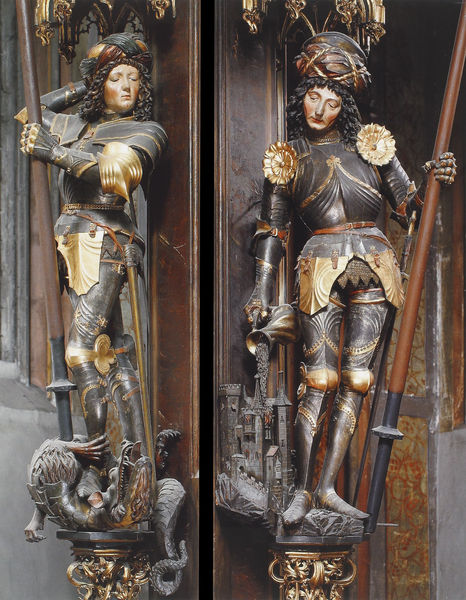
Titel: Hochaltar in der Wallfahrts- und Pfarrkirche St. Wolfgang
Künstler: Michael Pacher
Standort: Sankt Wolfgang am Abersee, Pfarrkirche St. Wolfgang (EU - AUT - Salzkammergut)
Schlagwörter: mann, braun, frau, haar, holz, marmor, schwarz, säule, tür, blüte, gürtel, schloss, sockel, tod, kirche, figur, gold, locken, stock, krug, skulptur, kopfbedeckung, lanze, detail, verzierung, bronze, tor, burg, dom, schwert, waffen, helm, ritter, rüstung, kapitell, portal, harnisch, jüngling, mittelalter, echse, heiliger, speer, töten, david, turban, drachen, drache, drachentöter, georg, daniel, blattgold, stefan, gewändefiguren, löcken, heiliger michael